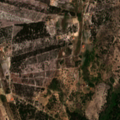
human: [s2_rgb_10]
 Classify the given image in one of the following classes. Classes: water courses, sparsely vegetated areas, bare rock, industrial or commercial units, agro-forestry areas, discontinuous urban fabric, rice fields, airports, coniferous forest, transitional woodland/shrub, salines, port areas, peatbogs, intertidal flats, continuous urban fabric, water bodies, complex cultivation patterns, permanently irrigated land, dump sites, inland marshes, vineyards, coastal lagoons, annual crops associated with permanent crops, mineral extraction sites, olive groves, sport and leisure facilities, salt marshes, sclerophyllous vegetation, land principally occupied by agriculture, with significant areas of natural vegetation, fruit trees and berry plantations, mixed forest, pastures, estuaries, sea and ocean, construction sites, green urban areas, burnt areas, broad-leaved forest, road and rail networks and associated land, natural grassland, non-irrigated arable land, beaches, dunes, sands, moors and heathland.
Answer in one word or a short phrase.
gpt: continuous urban fabric